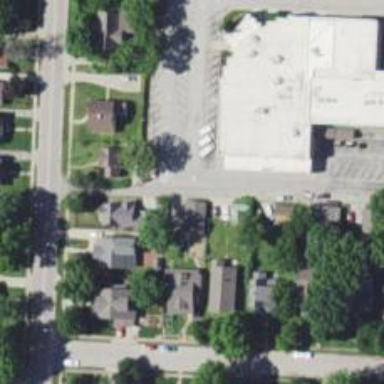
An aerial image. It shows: Alleyway designated as service road.